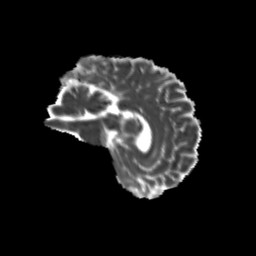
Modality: MD
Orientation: sagittal
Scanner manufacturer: siemens
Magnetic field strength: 3 T
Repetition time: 9.2 s
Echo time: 0.084 s